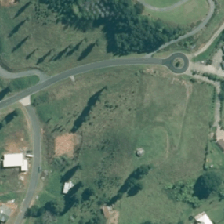
Land cover: high_producing_grassland